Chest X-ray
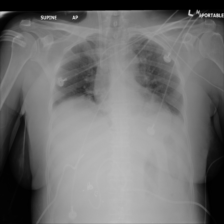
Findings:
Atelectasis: negative
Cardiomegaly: negative
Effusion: negative
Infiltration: negative
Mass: negative
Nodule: negative
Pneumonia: negative
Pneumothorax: negative
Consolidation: negative
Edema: negative
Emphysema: negative
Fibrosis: negative
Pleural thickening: negative
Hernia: negative